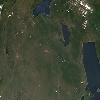
Label: land